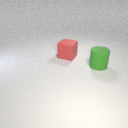
large green rubber cylinder to the right of large red rubber cube